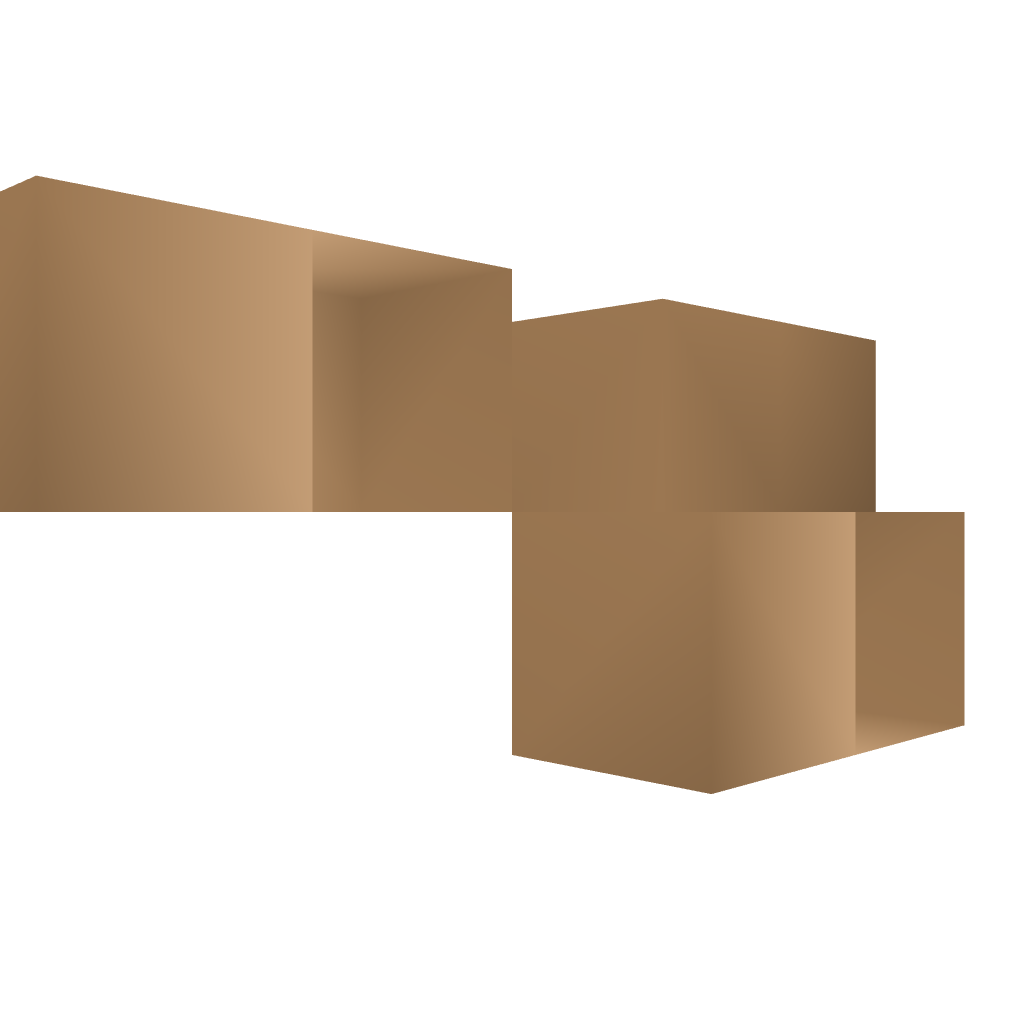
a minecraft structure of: Fireworks Crafting Set bad low quality